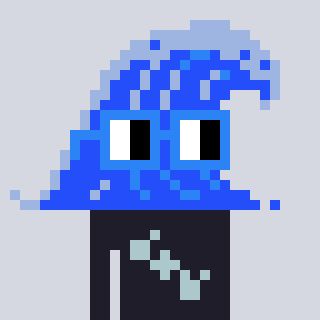
a pixel art character with square blue glasses, a wave-shaped head and a grayscale-colored body on a cool background